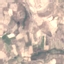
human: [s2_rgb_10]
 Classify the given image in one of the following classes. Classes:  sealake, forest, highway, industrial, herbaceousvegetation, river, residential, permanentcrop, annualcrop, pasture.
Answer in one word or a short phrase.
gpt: PermanentCrop